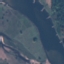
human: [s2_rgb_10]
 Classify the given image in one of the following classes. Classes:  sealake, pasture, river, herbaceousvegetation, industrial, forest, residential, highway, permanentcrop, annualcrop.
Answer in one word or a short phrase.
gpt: River